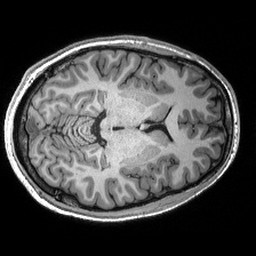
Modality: T1w
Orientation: axial
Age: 25
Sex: male
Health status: healthy
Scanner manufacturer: siemens
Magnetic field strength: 3 T
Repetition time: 2.53 s
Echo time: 0.00288 s